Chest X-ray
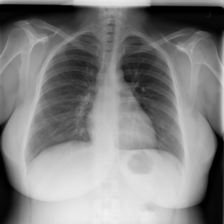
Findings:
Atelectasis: negative
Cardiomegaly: negative
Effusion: negative
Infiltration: negative
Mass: negative
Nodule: negative
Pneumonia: negative
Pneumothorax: negative
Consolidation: negative
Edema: negative
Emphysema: negative
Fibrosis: negative
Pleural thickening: negative
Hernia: negative